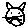
Label: cat